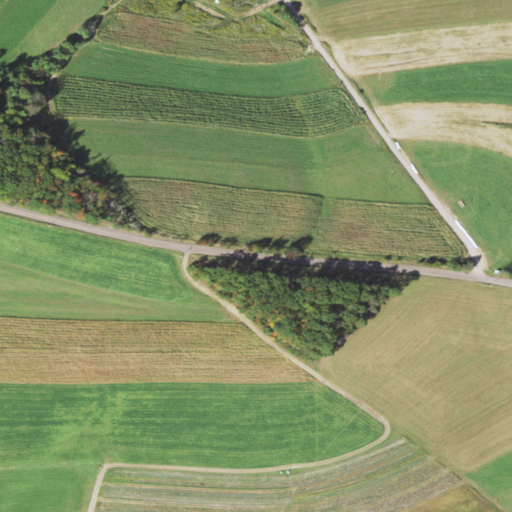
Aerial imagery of mountain in Pennsylvania named Shocky Hill containing pasture, deciduous forest, mixed forest, low intensity development, open development, and medium intensity development